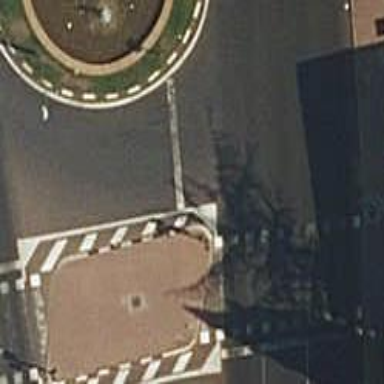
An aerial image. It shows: Road with traffic signals.